Question: I'm working on a type of dashboard that contains div's of various sizes. The height and width are currently percentage based and the content of each div box is dynamic. I need to create nice headers that describe the contents of the box.
The header is currently inside of the box. This causes lots of problems when overflow is involved and makes spacing the inner content annoying.
Is there an easier way to get perfectly sized headers inside of the div or would it be easier to put them on top of the boxes like little hats.
This is extremely close to what I want but the header scrolls with the content! That's really just terrible.
<URL>

This is what I want, a widget like contraption that describes it's own contents.
Here's a Fiddle that getting quite close to what I would like
<URL>
But Position Absolute completely overrides so many things...
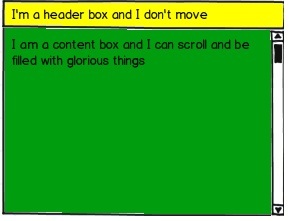
Answer: I put this demo together prior to the question being edited to include a link to a demo, so this is the first iteration, though after looking at the linked demo it seems the mark-up is fairly close:
'''
<div class="dashWrap">
<h2>header</h2>
<div class="dashContent">
<p><!-- content --></p>
</div>
</div>
'''
The following CSS seems to do as you require:
'''
.dashWrap {
width: 50%;
margin: 0 auto 1em auto;
}
.dashWrap h2 {
background-color: #ffa;
border: 2px solid #000;
border-radius: 0.5em 0.5em 0 0;
text-indent: 0.5em;
}
.dashWrap .dashContent {
max-height: 5em;
overflow-x: hidden;
overflow-y: auto;
border: 2px solid #000;
border-top-color: transparent;
}
'''
<URL>.
---
following question from OP (in comments):
> ...I have no clue why it works. If you would be so kind as to give me a brief explanation as to why the header stays in place so miraculously that would be extremely helpful.
The reason that the 'h2' stays 'in place' is, simply, because I've not moved it, or changed its default 'display' behaviour (an 'h2' defaults to 'display: block'); which means it remains in its place within the document's flow.
Its sibling, the '.dashContent', element is able to scroll because it has two rules, the first is 'max-height' which prevents the element growing vertically to accommodate its descendant element(s) and the second is 'overflow-y' (which in some browsers requires that 'overflow-x' is also set, hence the above), which allows the contents of '.dashContent' to scroll.